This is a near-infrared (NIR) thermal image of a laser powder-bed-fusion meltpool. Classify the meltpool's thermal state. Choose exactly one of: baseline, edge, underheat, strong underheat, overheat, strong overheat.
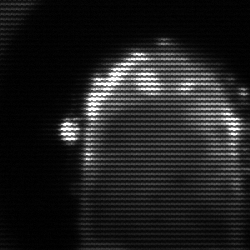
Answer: baseline